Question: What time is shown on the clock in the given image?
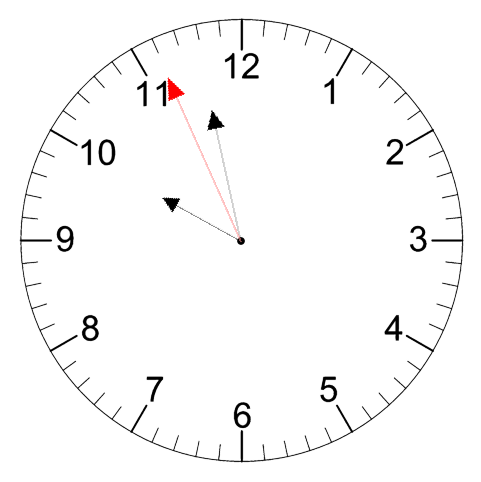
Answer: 09:57:56